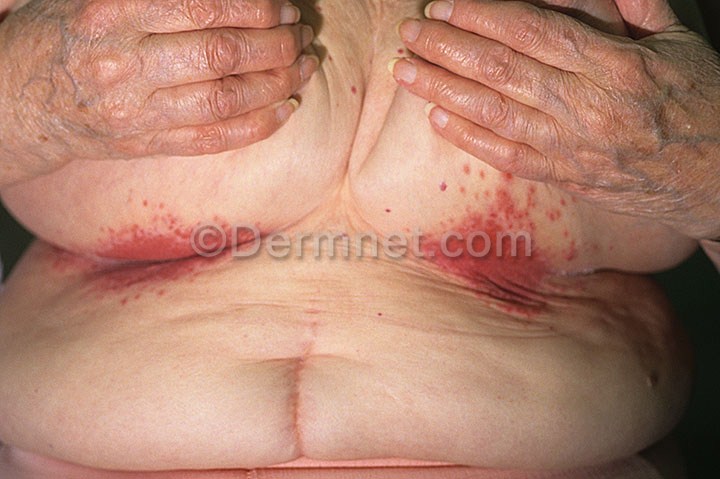
Disease: Tinea Ringworm Candidiasis and other Fungal Infections